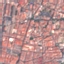
Label: Residential